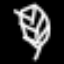
Label: leaf